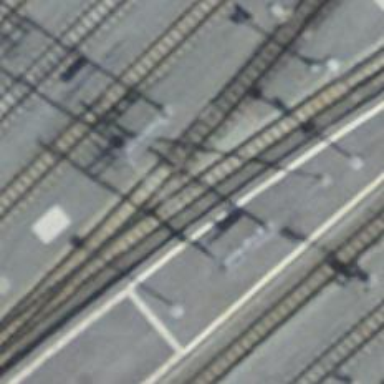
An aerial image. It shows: Narrow-gauge railway siding with electrified contact lines. It consists of one track.